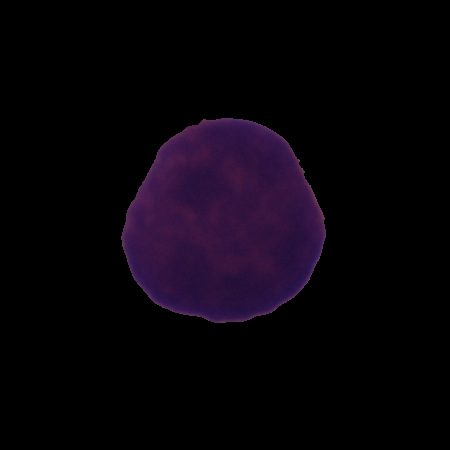
Label: cancer